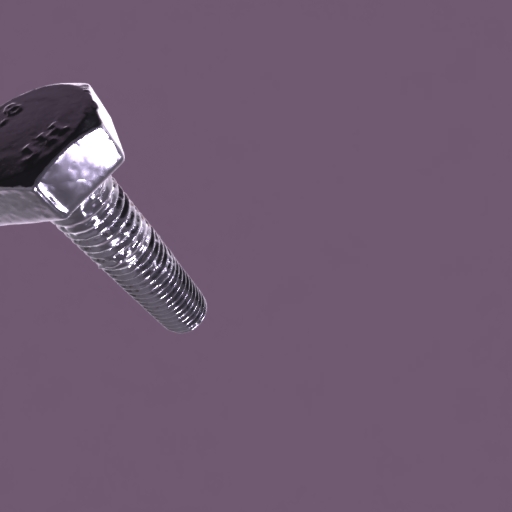
Label: bolt